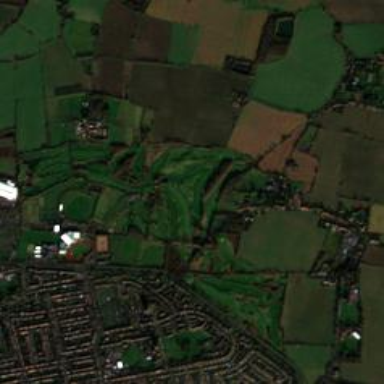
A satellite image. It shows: Golf course with 27 holes.